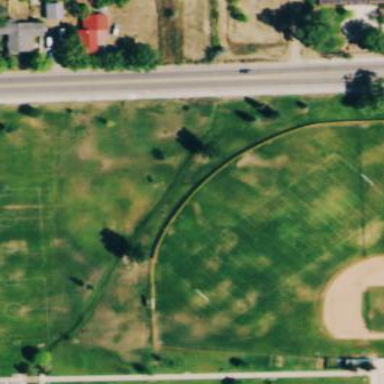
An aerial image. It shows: Baseball pitch for leisure and sports activities.